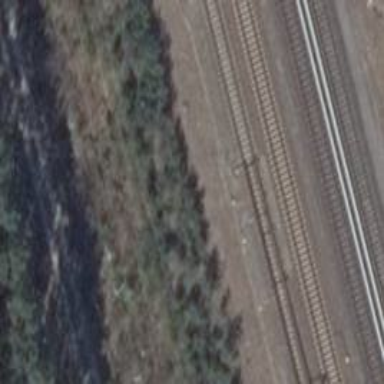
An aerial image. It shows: Railway track with contact lines for electrification.